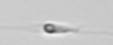
Label: flagellate_morphotype3